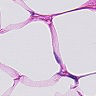
Metastatic tissue present: no